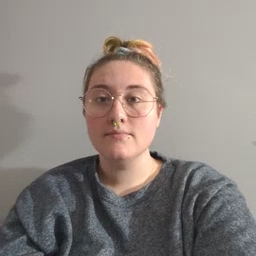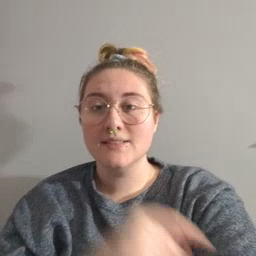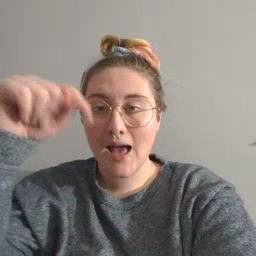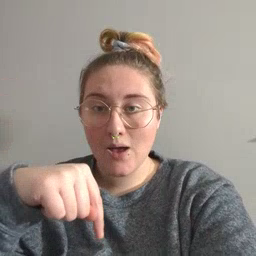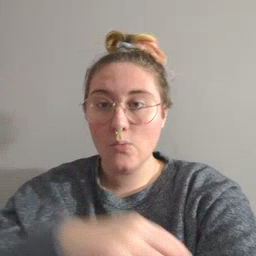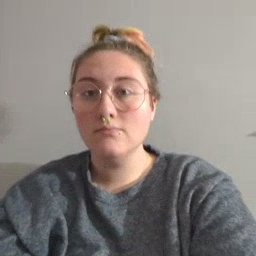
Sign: down